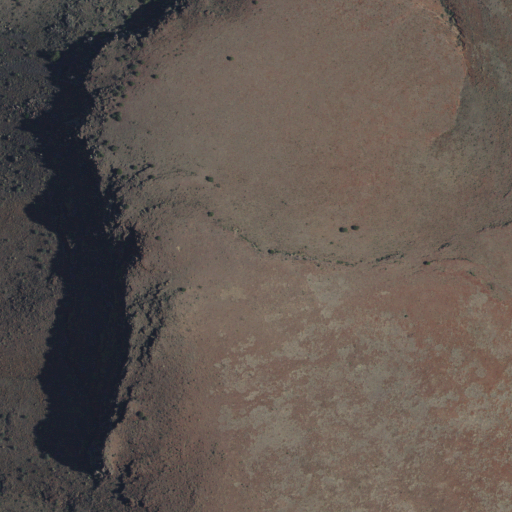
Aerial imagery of mountain in New Mexico named Myers Mesa containing shrub and evergreen forest